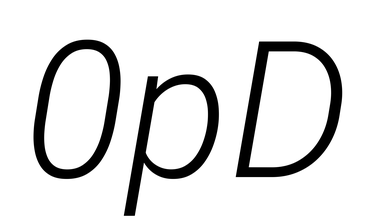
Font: Roboto-Italic_Light_Italic